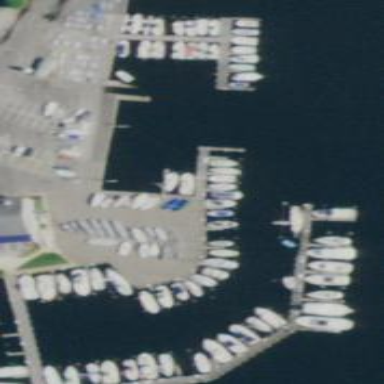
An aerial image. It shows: Boatyard located near waterway.